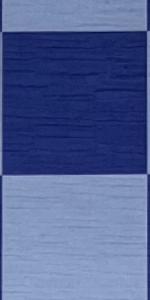
Label: Empty